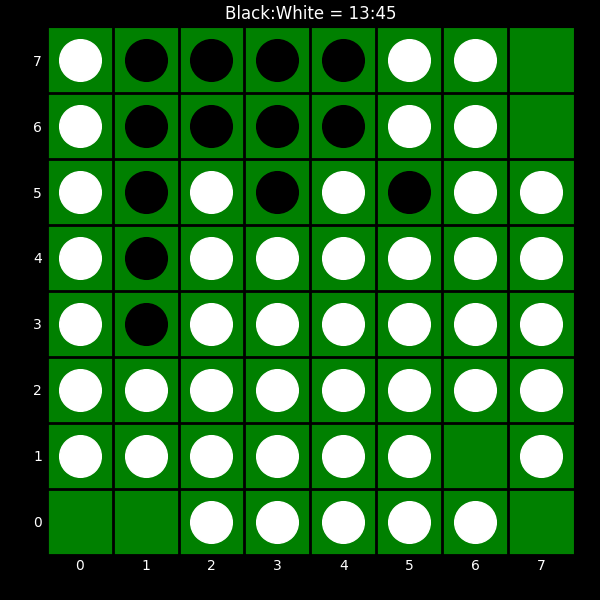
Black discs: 13
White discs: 45